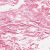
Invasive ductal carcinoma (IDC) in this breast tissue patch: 0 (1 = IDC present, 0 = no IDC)